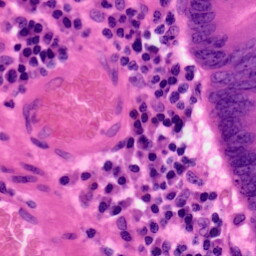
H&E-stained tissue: Colon